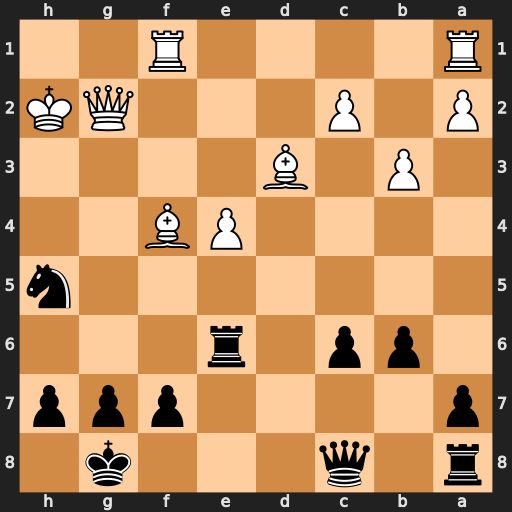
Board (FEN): r1q3k1/p4ppp/1pp1r3/7n/4PB2/1P1B4/P1P3QK/R4R2
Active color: b
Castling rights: -
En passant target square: -
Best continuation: Nxf4 Rxf4 Rh6+ Kg1 Rg6